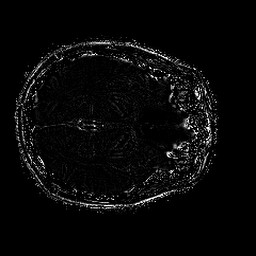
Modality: SWI
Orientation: axial
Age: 60
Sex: female
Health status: ill
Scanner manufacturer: philips
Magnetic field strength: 3 T
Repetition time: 0.031 s